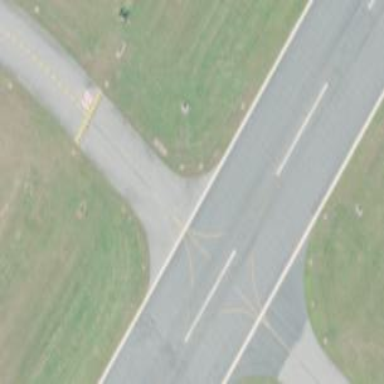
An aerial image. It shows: Image of taxiway at airport.